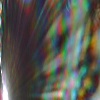
Label: sunburn